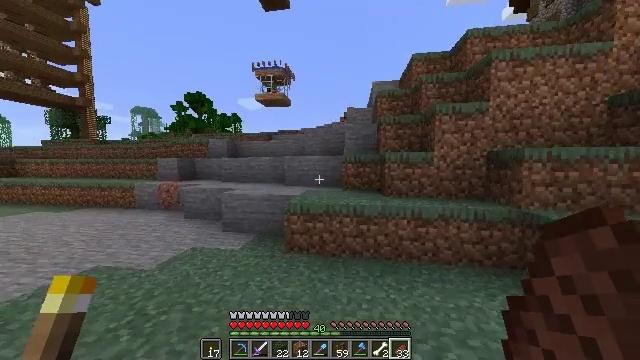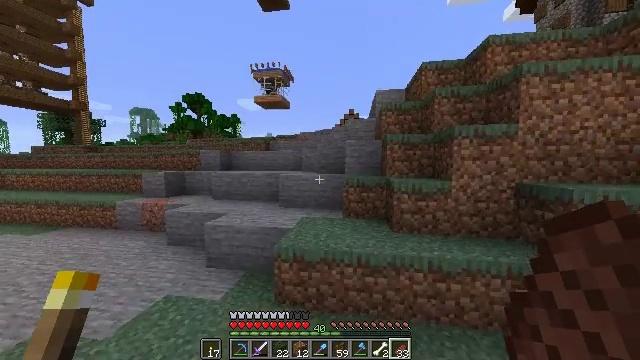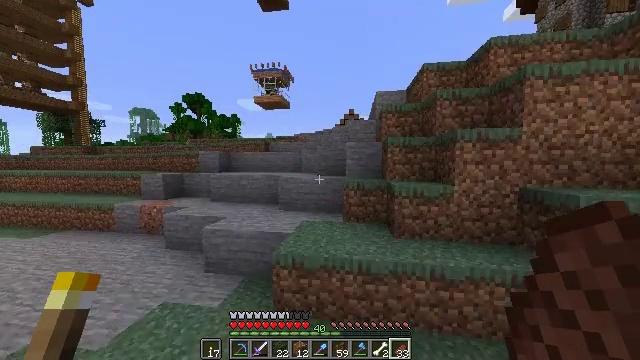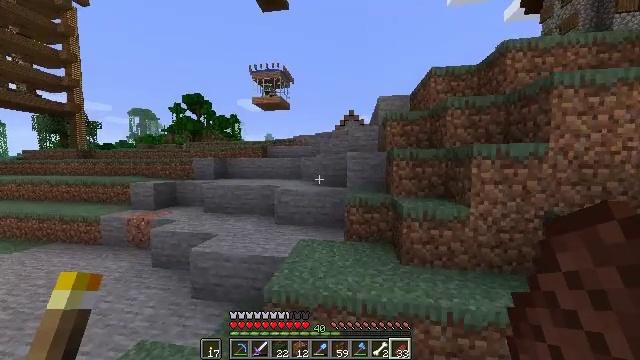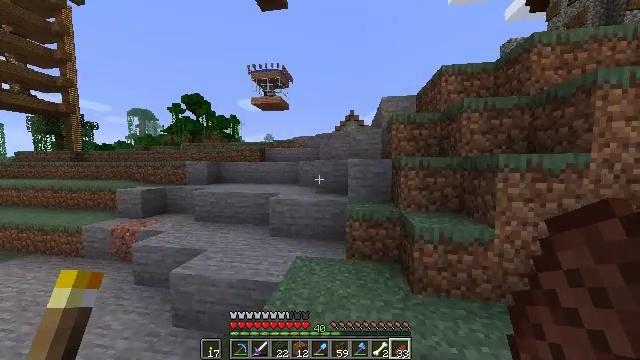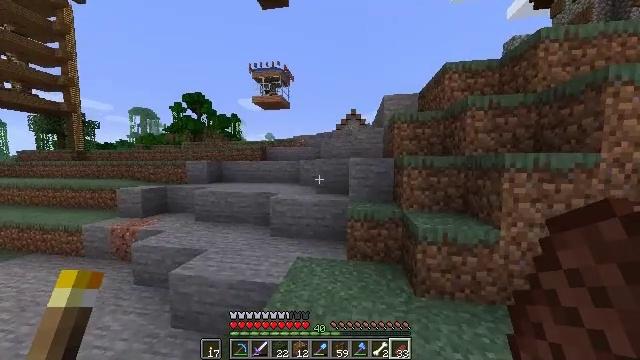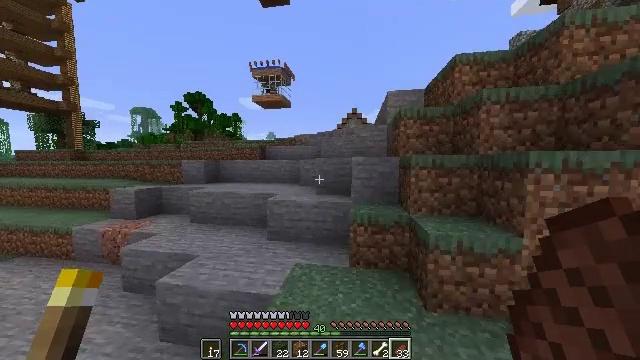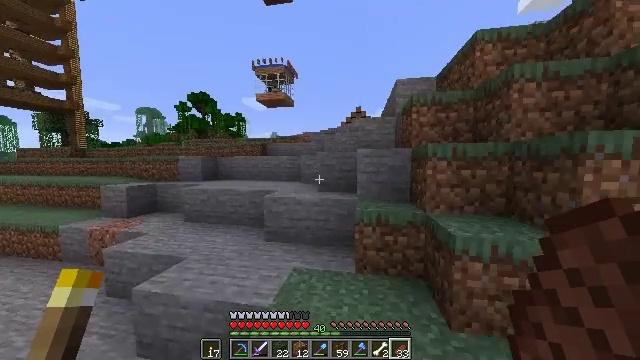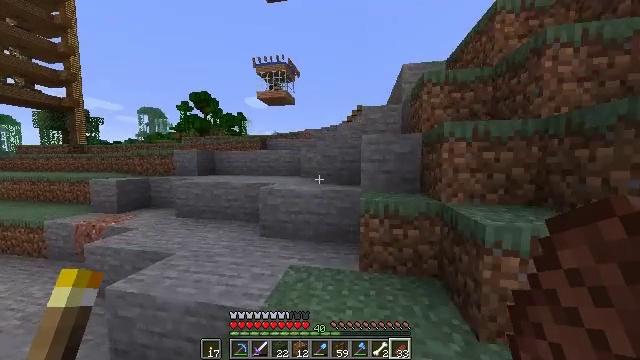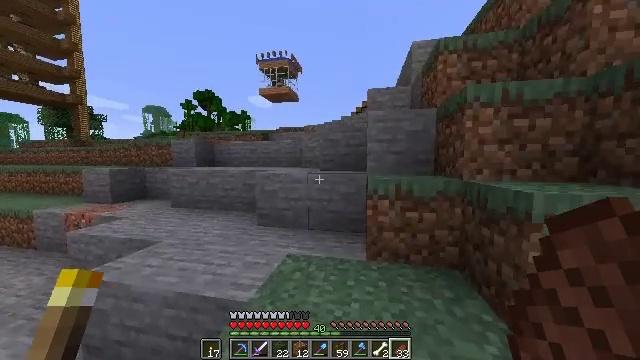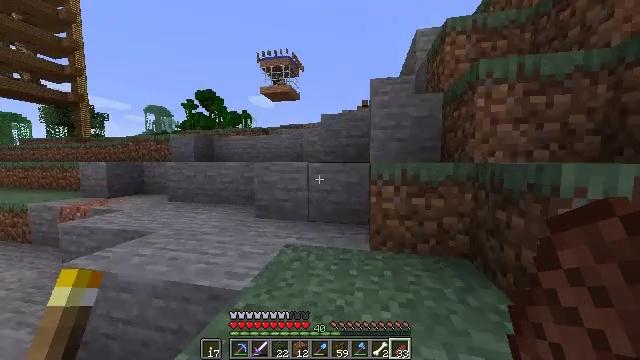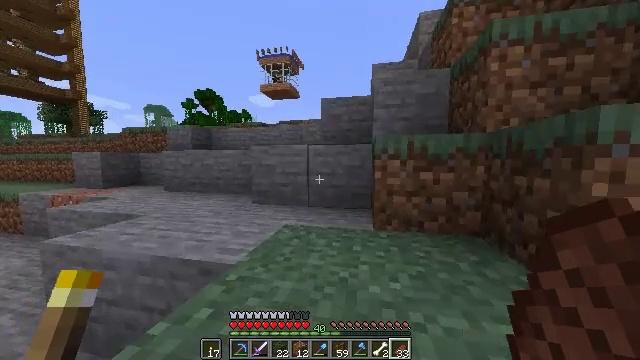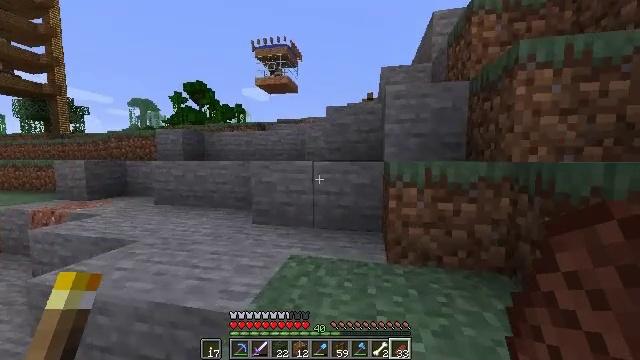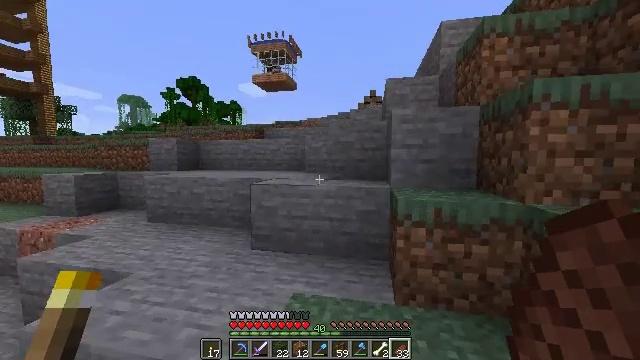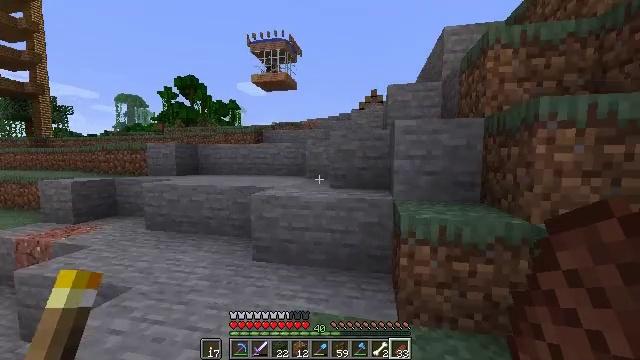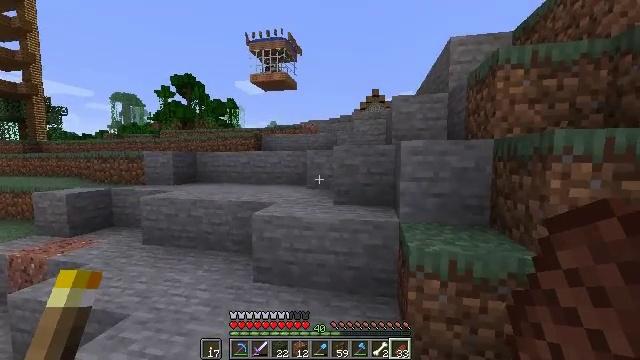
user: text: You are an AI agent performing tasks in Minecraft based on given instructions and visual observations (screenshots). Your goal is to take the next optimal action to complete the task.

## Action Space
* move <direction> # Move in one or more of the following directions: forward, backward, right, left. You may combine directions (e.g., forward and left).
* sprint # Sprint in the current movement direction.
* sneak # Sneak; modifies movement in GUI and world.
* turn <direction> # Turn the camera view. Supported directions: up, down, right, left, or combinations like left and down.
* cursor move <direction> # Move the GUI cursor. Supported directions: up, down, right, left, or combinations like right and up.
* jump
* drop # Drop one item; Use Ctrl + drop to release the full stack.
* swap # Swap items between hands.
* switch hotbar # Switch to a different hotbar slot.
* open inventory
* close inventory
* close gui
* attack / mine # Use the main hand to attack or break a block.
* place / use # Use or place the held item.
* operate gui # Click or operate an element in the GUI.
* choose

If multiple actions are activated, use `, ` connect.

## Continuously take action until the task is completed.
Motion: motion action
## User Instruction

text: Use a crafting grid to make spruce planks.
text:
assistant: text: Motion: move forward, sprint, jump
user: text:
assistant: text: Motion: move forward, sprint, jump
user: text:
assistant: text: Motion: move forward, sprint, jump
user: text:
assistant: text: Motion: move forward, sprint, jump
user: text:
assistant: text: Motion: move forward, jump
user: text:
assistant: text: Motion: move forward, jump
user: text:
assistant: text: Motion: move forward, jump
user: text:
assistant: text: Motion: move forward, jump
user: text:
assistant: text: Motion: move forward, jump
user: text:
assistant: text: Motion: move forward, sprint, jump
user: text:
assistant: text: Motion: move forward, sprint, jump
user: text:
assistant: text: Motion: move forward, sprint, jump
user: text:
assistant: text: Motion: move forward, sprint, jump
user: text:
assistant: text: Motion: move forward, jump
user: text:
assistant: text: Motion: move forward, jump
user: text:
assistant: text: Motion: move forward, jump
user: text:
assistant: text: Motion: move forward, jump
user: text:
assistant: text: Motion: move forward, sprint, jump
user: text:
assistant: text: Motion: move forward, sprint, jump
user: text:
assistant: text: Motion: move forward, sprint, jump
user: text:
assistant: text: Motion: move forward, sprint, jump
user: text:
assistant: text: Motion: move forward, jump
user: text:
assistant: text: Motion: move forward, jump
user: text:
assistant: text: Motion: move forward, jump
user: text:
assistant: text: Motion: move forward, sprint, jump
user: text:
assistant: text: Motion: move forward, sprint, jump
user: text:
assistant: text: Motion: move forward, sprint, jump
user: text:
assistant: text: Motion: move forward, jump
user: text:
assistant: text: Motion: move forward, jump
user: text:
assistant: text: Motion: move forward, jump